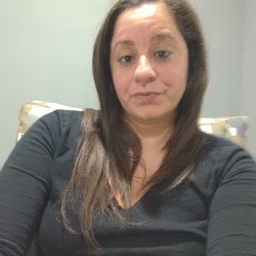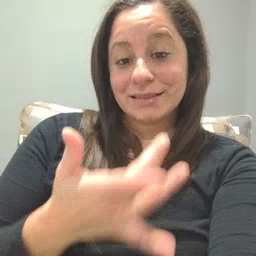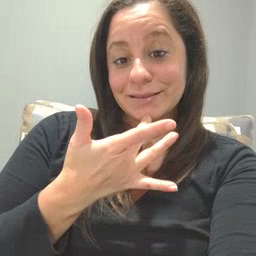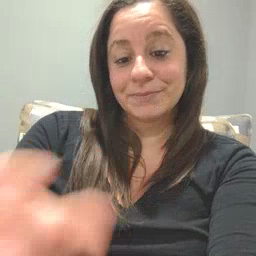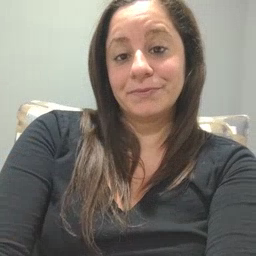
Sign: taste